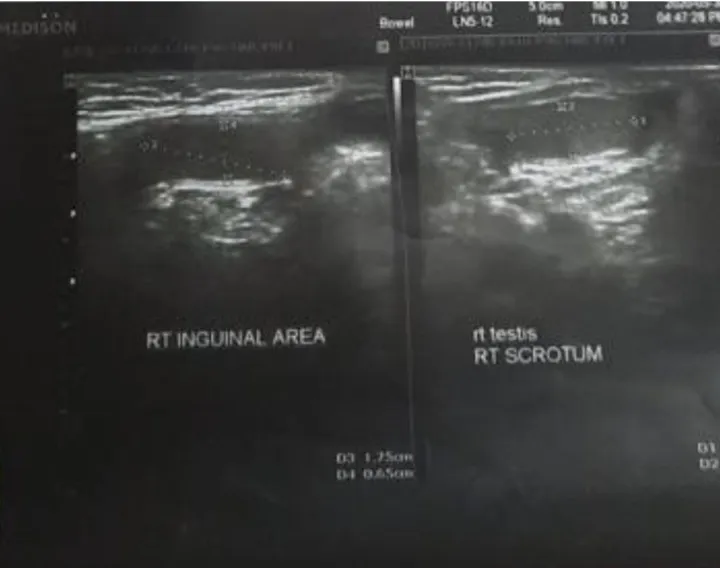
A sonographic picture of the scrotum and the inguinal region showing right testis in the scrotum and left testis in the right inguinal region.
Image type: radiology (ultrasound)